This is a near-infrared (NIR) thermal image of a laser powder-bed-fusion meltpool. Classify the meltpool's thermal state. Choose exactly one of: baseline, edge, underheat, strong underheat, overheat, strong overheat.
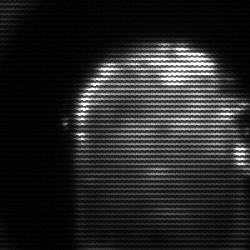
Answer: baseline